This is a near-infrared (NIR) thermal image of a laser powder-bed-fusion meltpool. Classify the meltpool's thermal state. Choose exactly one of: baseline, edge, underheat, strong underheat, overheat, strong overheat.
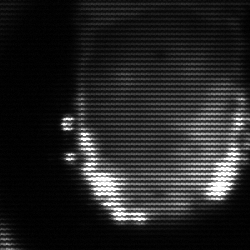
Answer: baseline